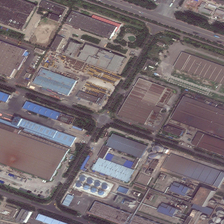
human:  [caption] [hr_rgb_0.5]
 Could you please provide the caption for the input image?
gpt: many industrial buildings and some green trees are in an industrial area .

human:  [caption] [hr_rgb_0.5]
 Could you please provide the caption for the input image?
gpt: many industrial buildings and some green trees are in an industrial area .

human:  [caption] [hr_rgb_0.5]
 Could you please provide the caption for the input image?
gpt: the industrial houses in the street are neatly arranged .

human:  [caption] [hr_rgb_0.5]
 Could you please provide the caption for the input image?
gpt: many fields near the industrial area near the road .

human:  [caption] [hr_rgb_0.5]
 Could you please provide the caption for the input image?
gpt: the industrial houses in the street are neatly arranged .